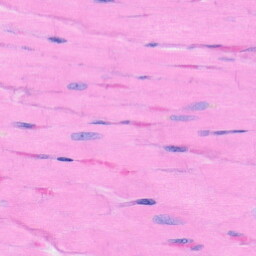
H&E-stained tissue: Heart